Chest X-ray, PA view. Patient: 61 years old, sex M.
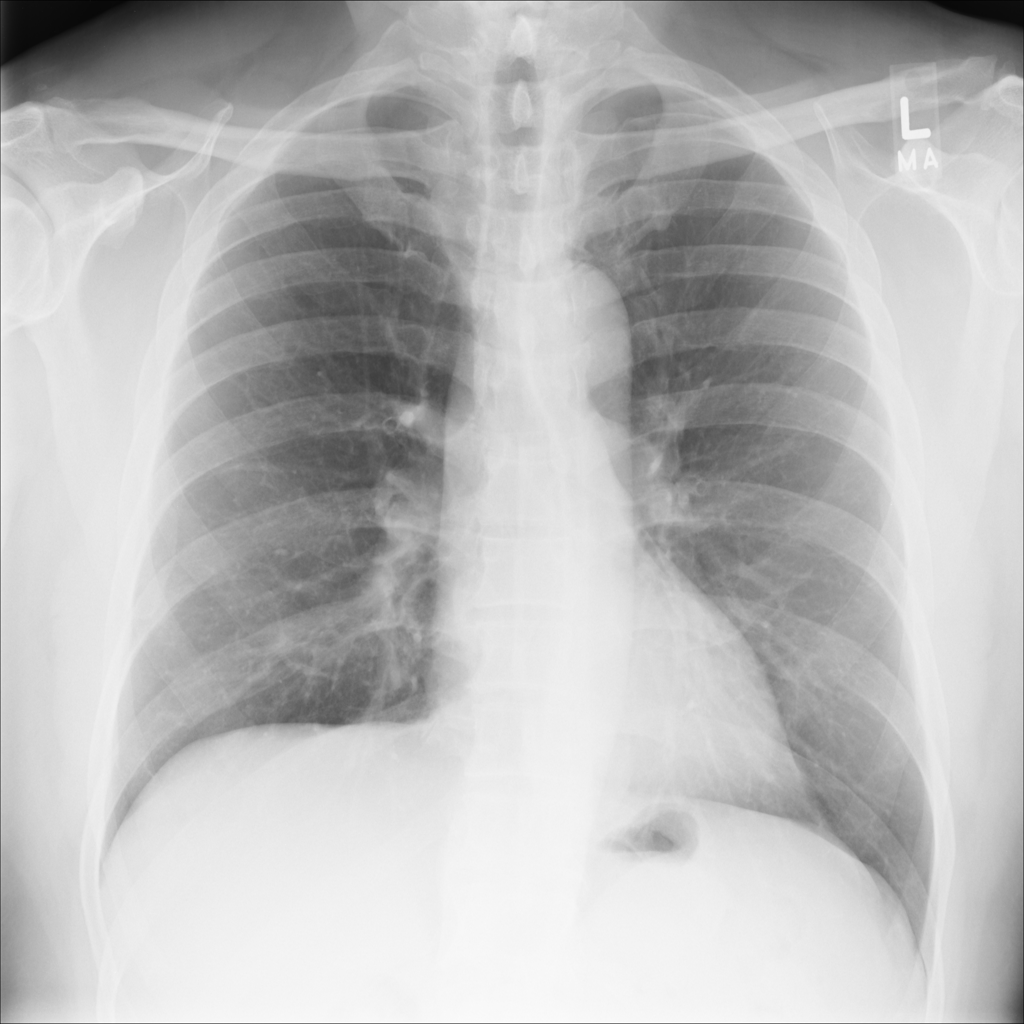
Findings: No Finding